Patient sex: F
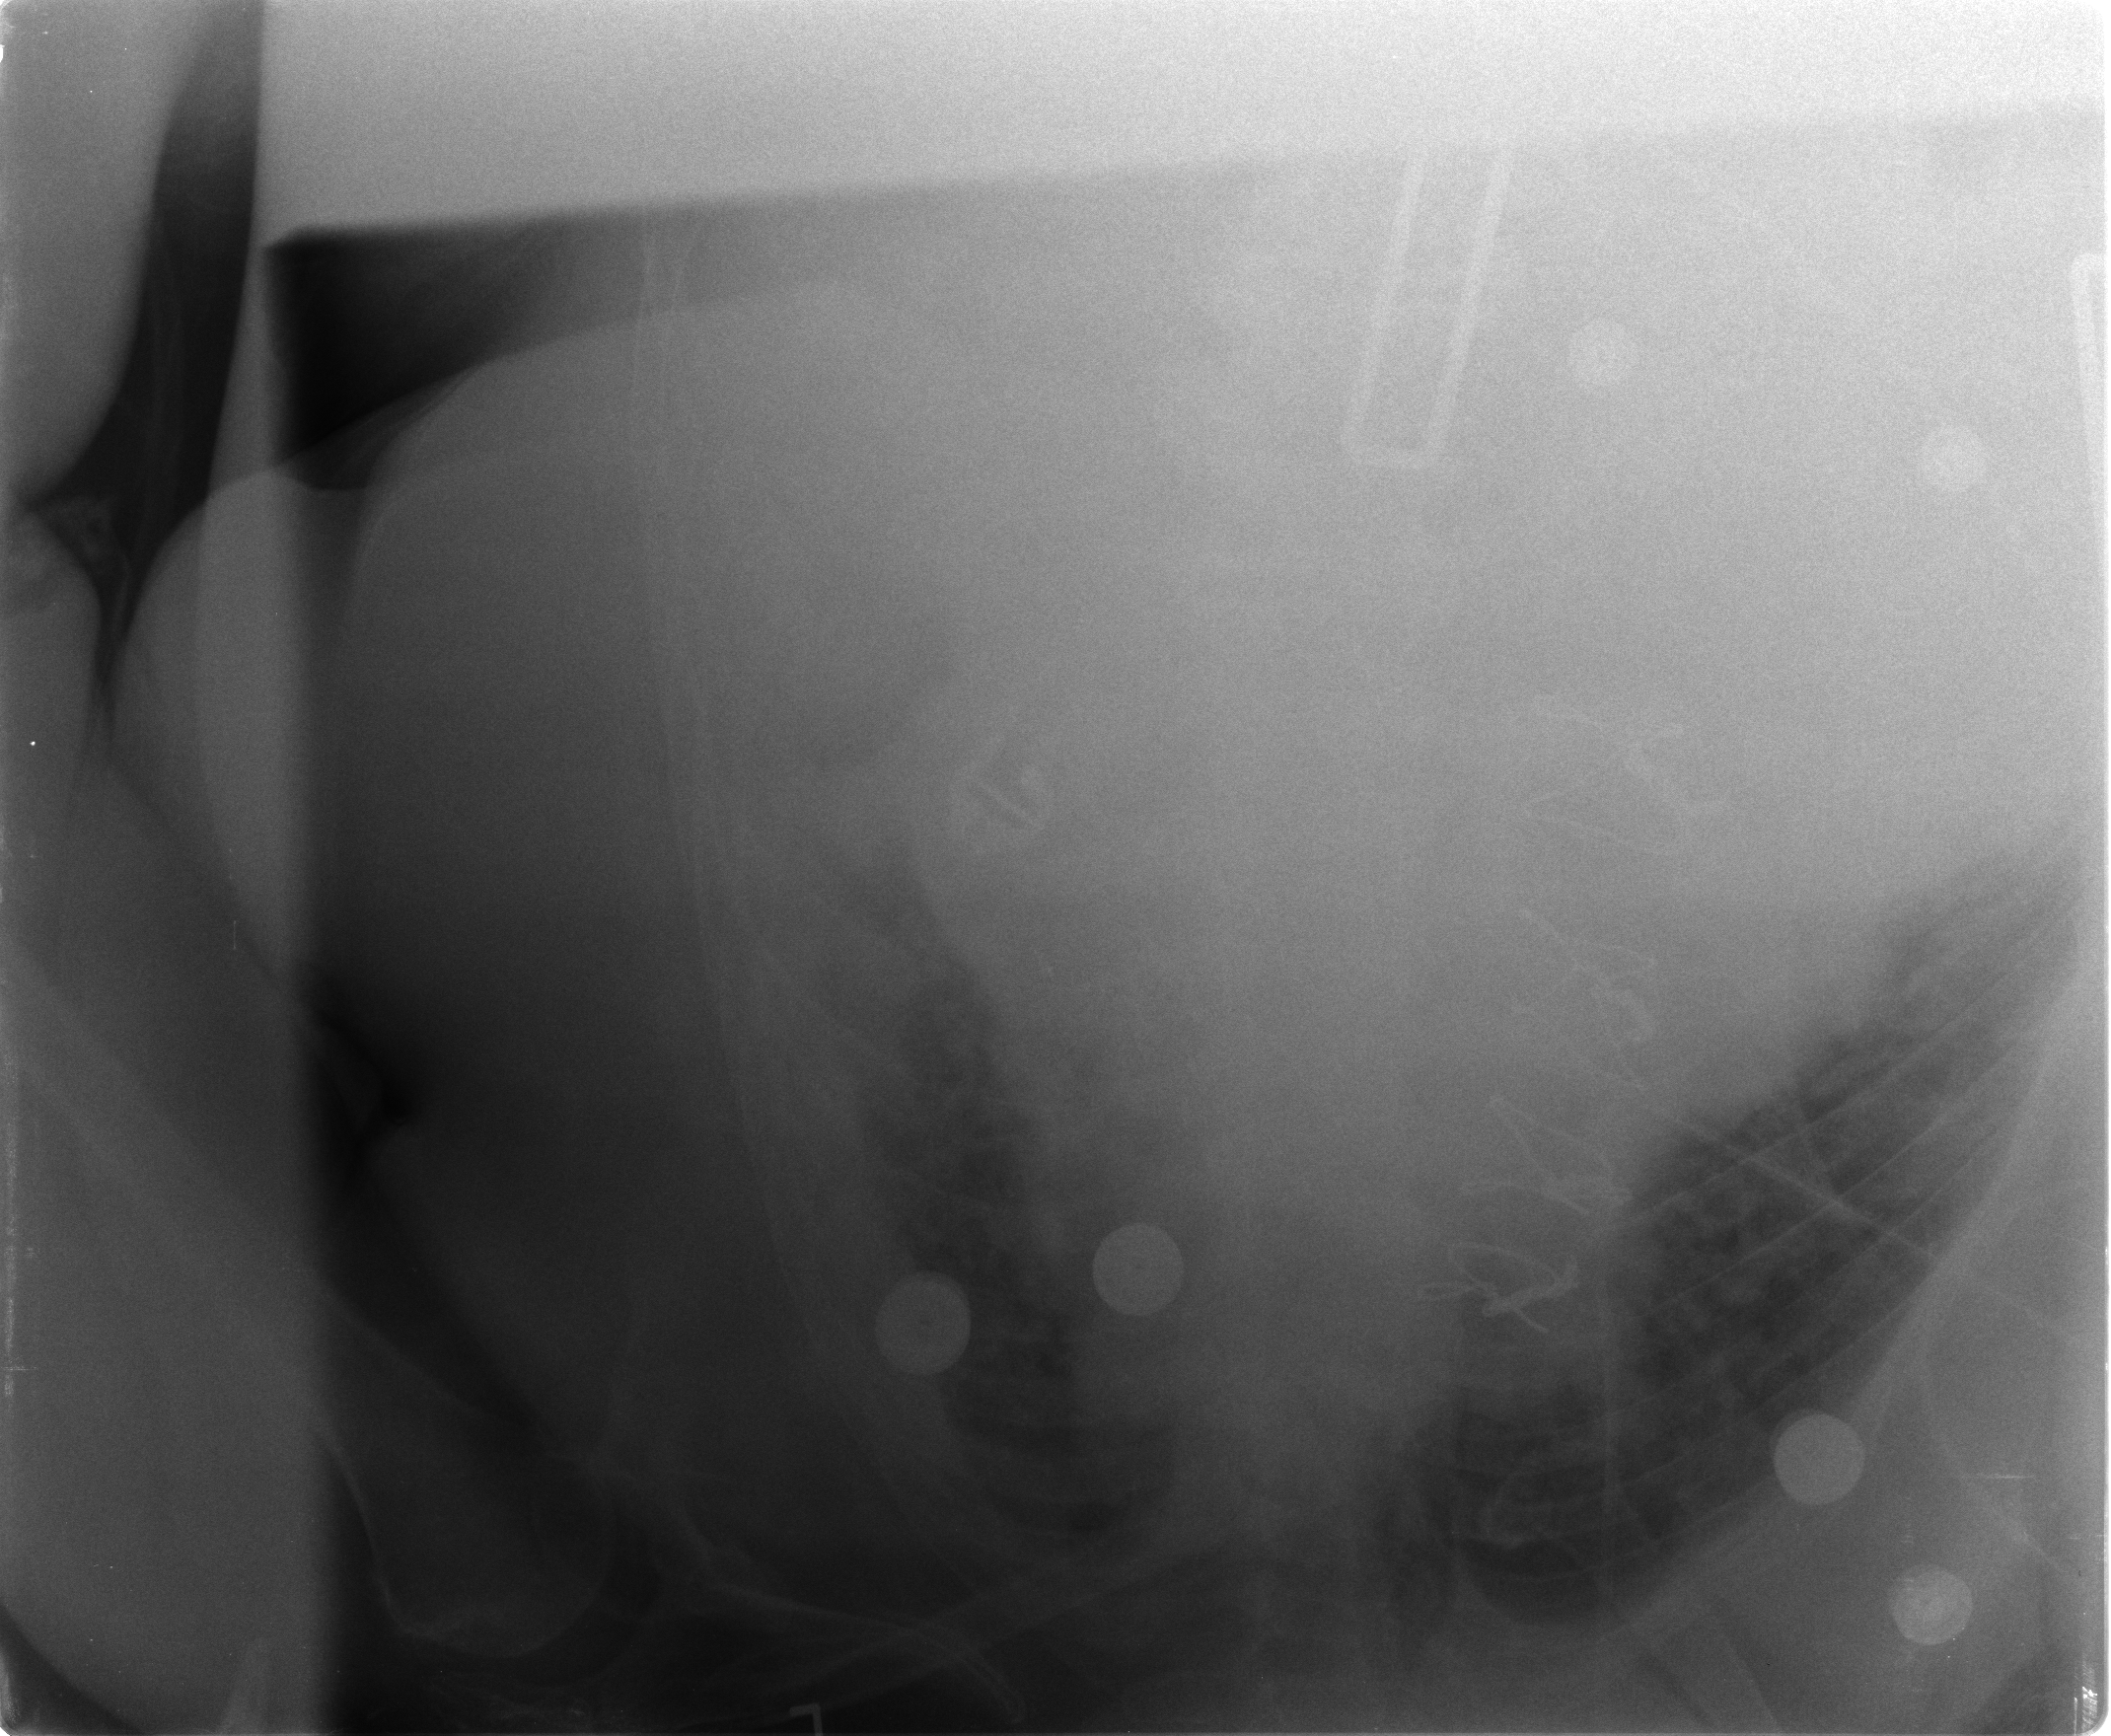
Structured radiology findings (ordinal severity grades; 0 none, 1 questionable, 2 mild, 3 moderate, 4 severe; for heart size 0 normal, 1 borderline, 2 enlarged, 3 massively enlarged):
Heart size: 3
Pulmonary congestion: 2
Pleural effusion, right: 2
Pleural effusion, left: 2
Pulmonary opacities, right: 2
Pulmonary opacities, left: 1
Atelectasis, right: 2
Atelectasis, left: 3